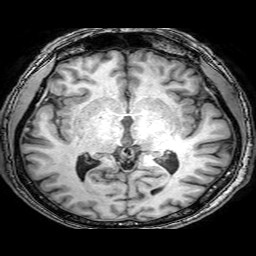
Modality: T1w
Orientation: coronal
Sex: male
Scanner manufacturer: philips
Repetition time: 0.008135 s
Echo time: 0.00372 s